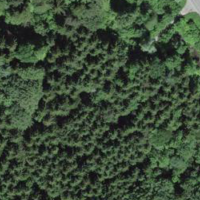
EUNIS habitat code: 44
Species observed at this site:
Petasites albus